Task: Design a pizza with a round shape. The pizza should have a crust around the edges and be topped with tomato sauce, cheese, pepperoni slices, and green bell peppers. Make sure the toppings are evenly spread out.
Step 676:
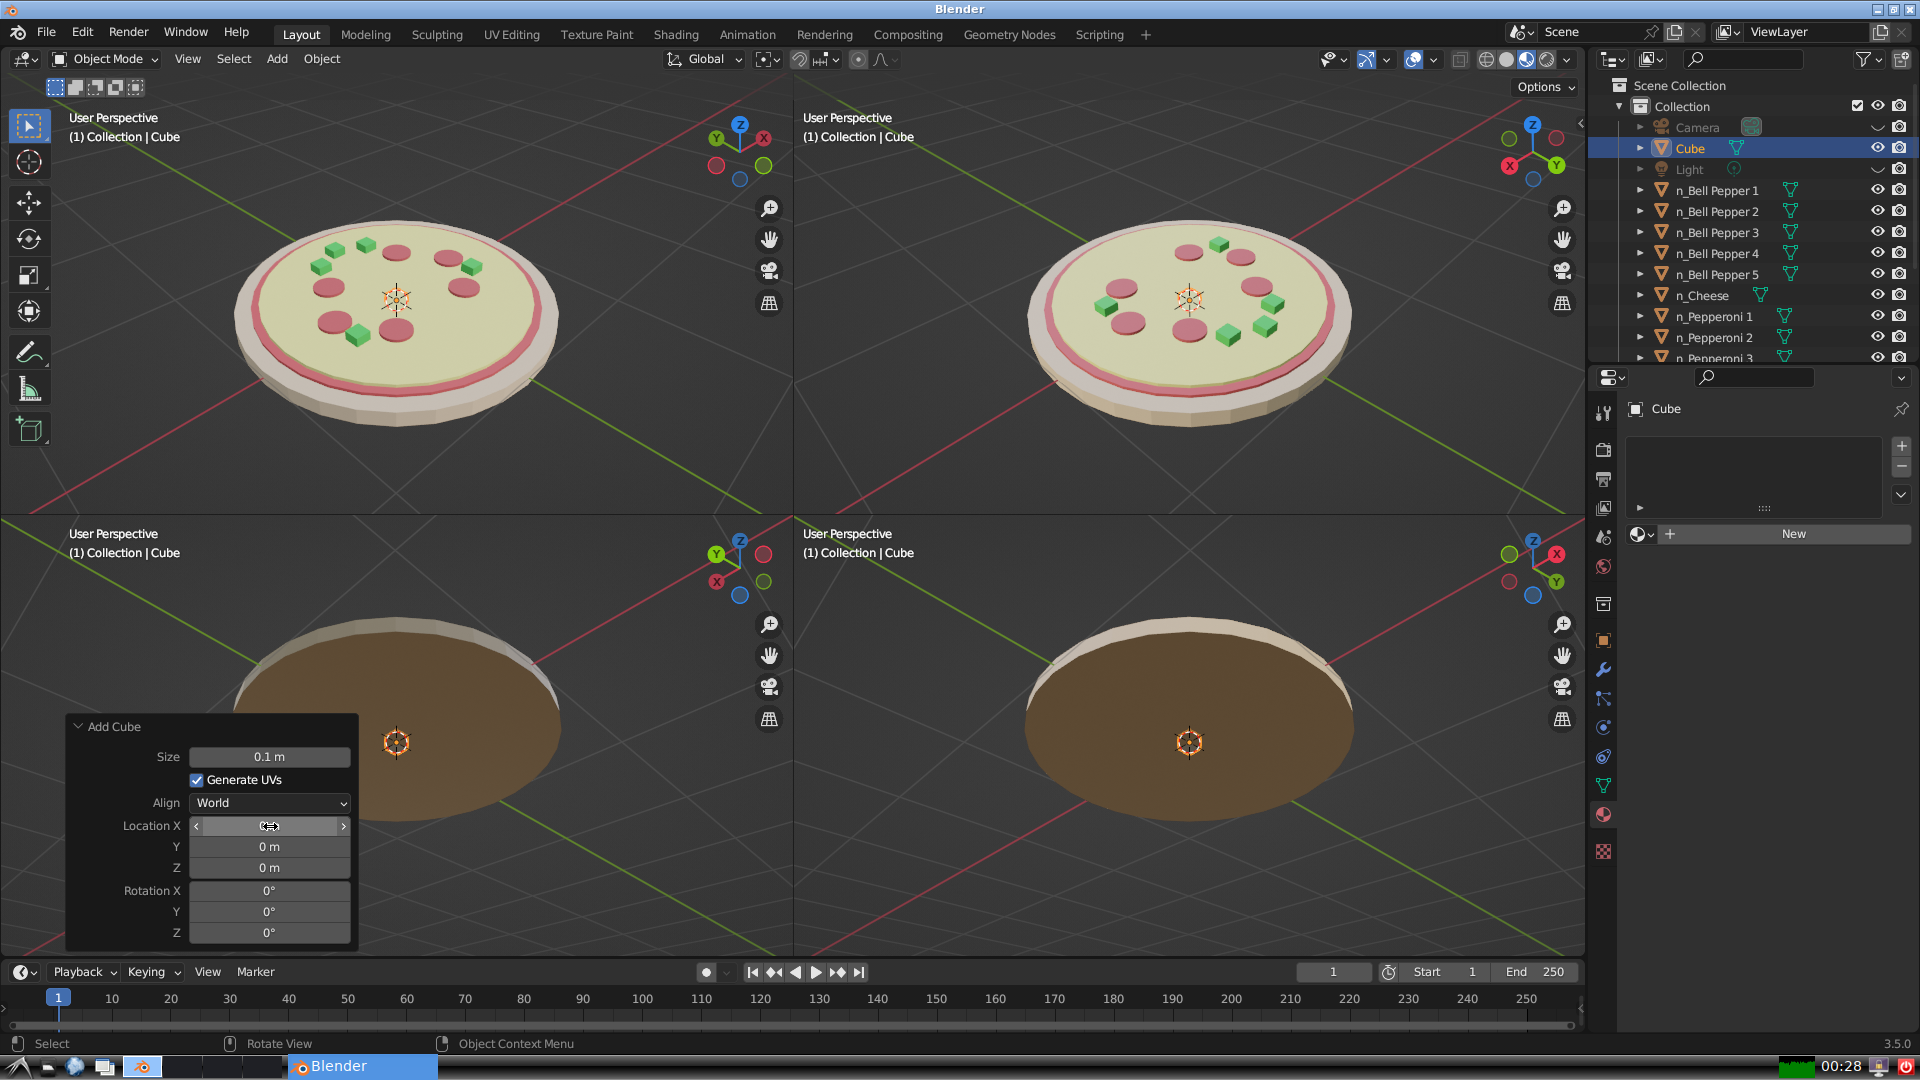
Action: click: no